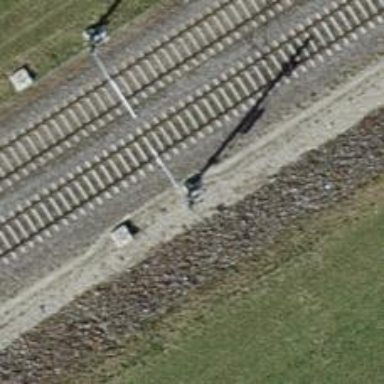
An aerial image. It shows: Catenary mast for power lines.